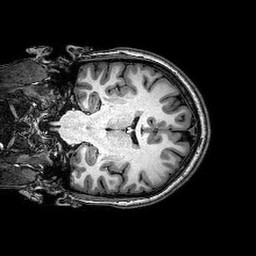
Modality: T1w
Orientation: coronal
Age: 24
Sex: female
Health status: healthy
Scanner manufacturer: philips
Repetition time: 0.00815 s
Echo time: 0.00374 s